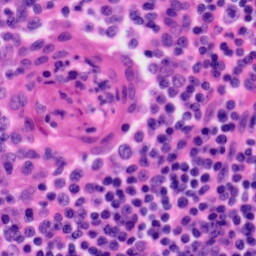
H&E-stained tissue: Tonsil